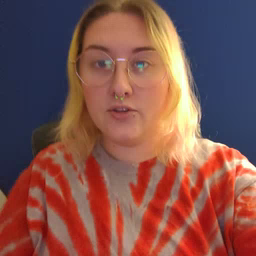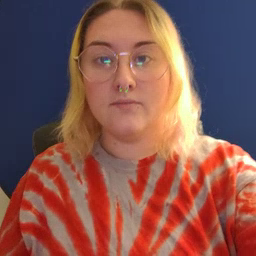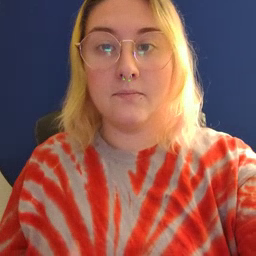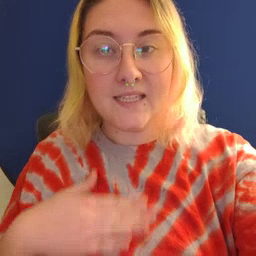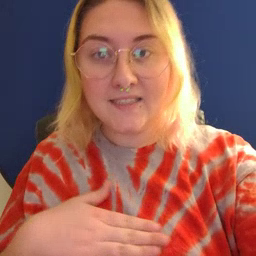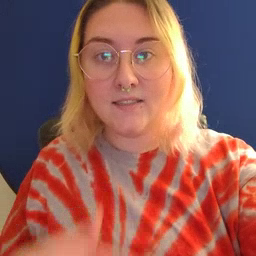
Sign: please